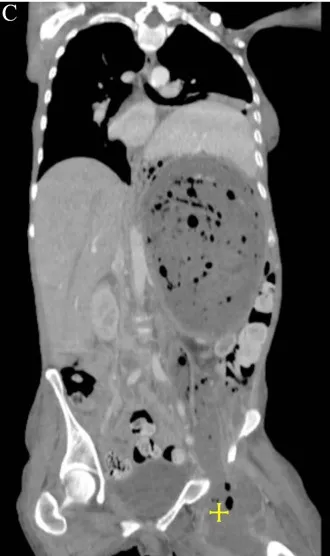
CT scan of 20 cm large left adrenocortical carcinoma (*) with segment 8 liver metastasis ( ). Abscess from the necrotic tumor reaching the thigh (+) (C).
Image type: radiology (ct)